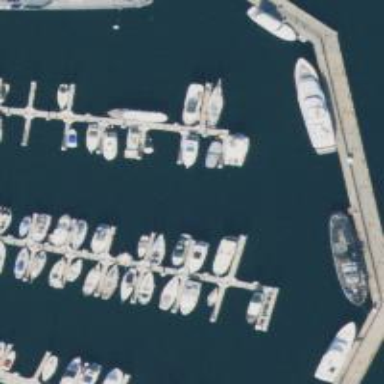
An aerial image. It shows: Pier with mooring facilities.